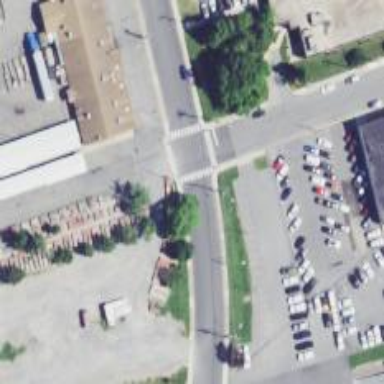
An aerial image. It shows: Marked crossing on footway.